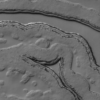
Label: not_dusty